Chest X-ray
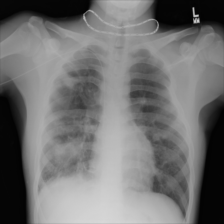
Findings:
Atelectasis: negative
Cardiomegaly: negative
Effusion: negative
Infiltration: positive
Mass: negative
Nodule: negative
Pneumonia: negative
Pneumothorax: negative
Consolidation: positive
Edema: negative
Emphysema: negative
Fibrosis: negative
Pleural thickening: negative
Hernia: negative